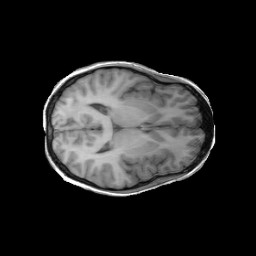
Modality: T1w
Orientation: axial
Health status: ill
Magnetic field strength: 3 T